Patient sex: F
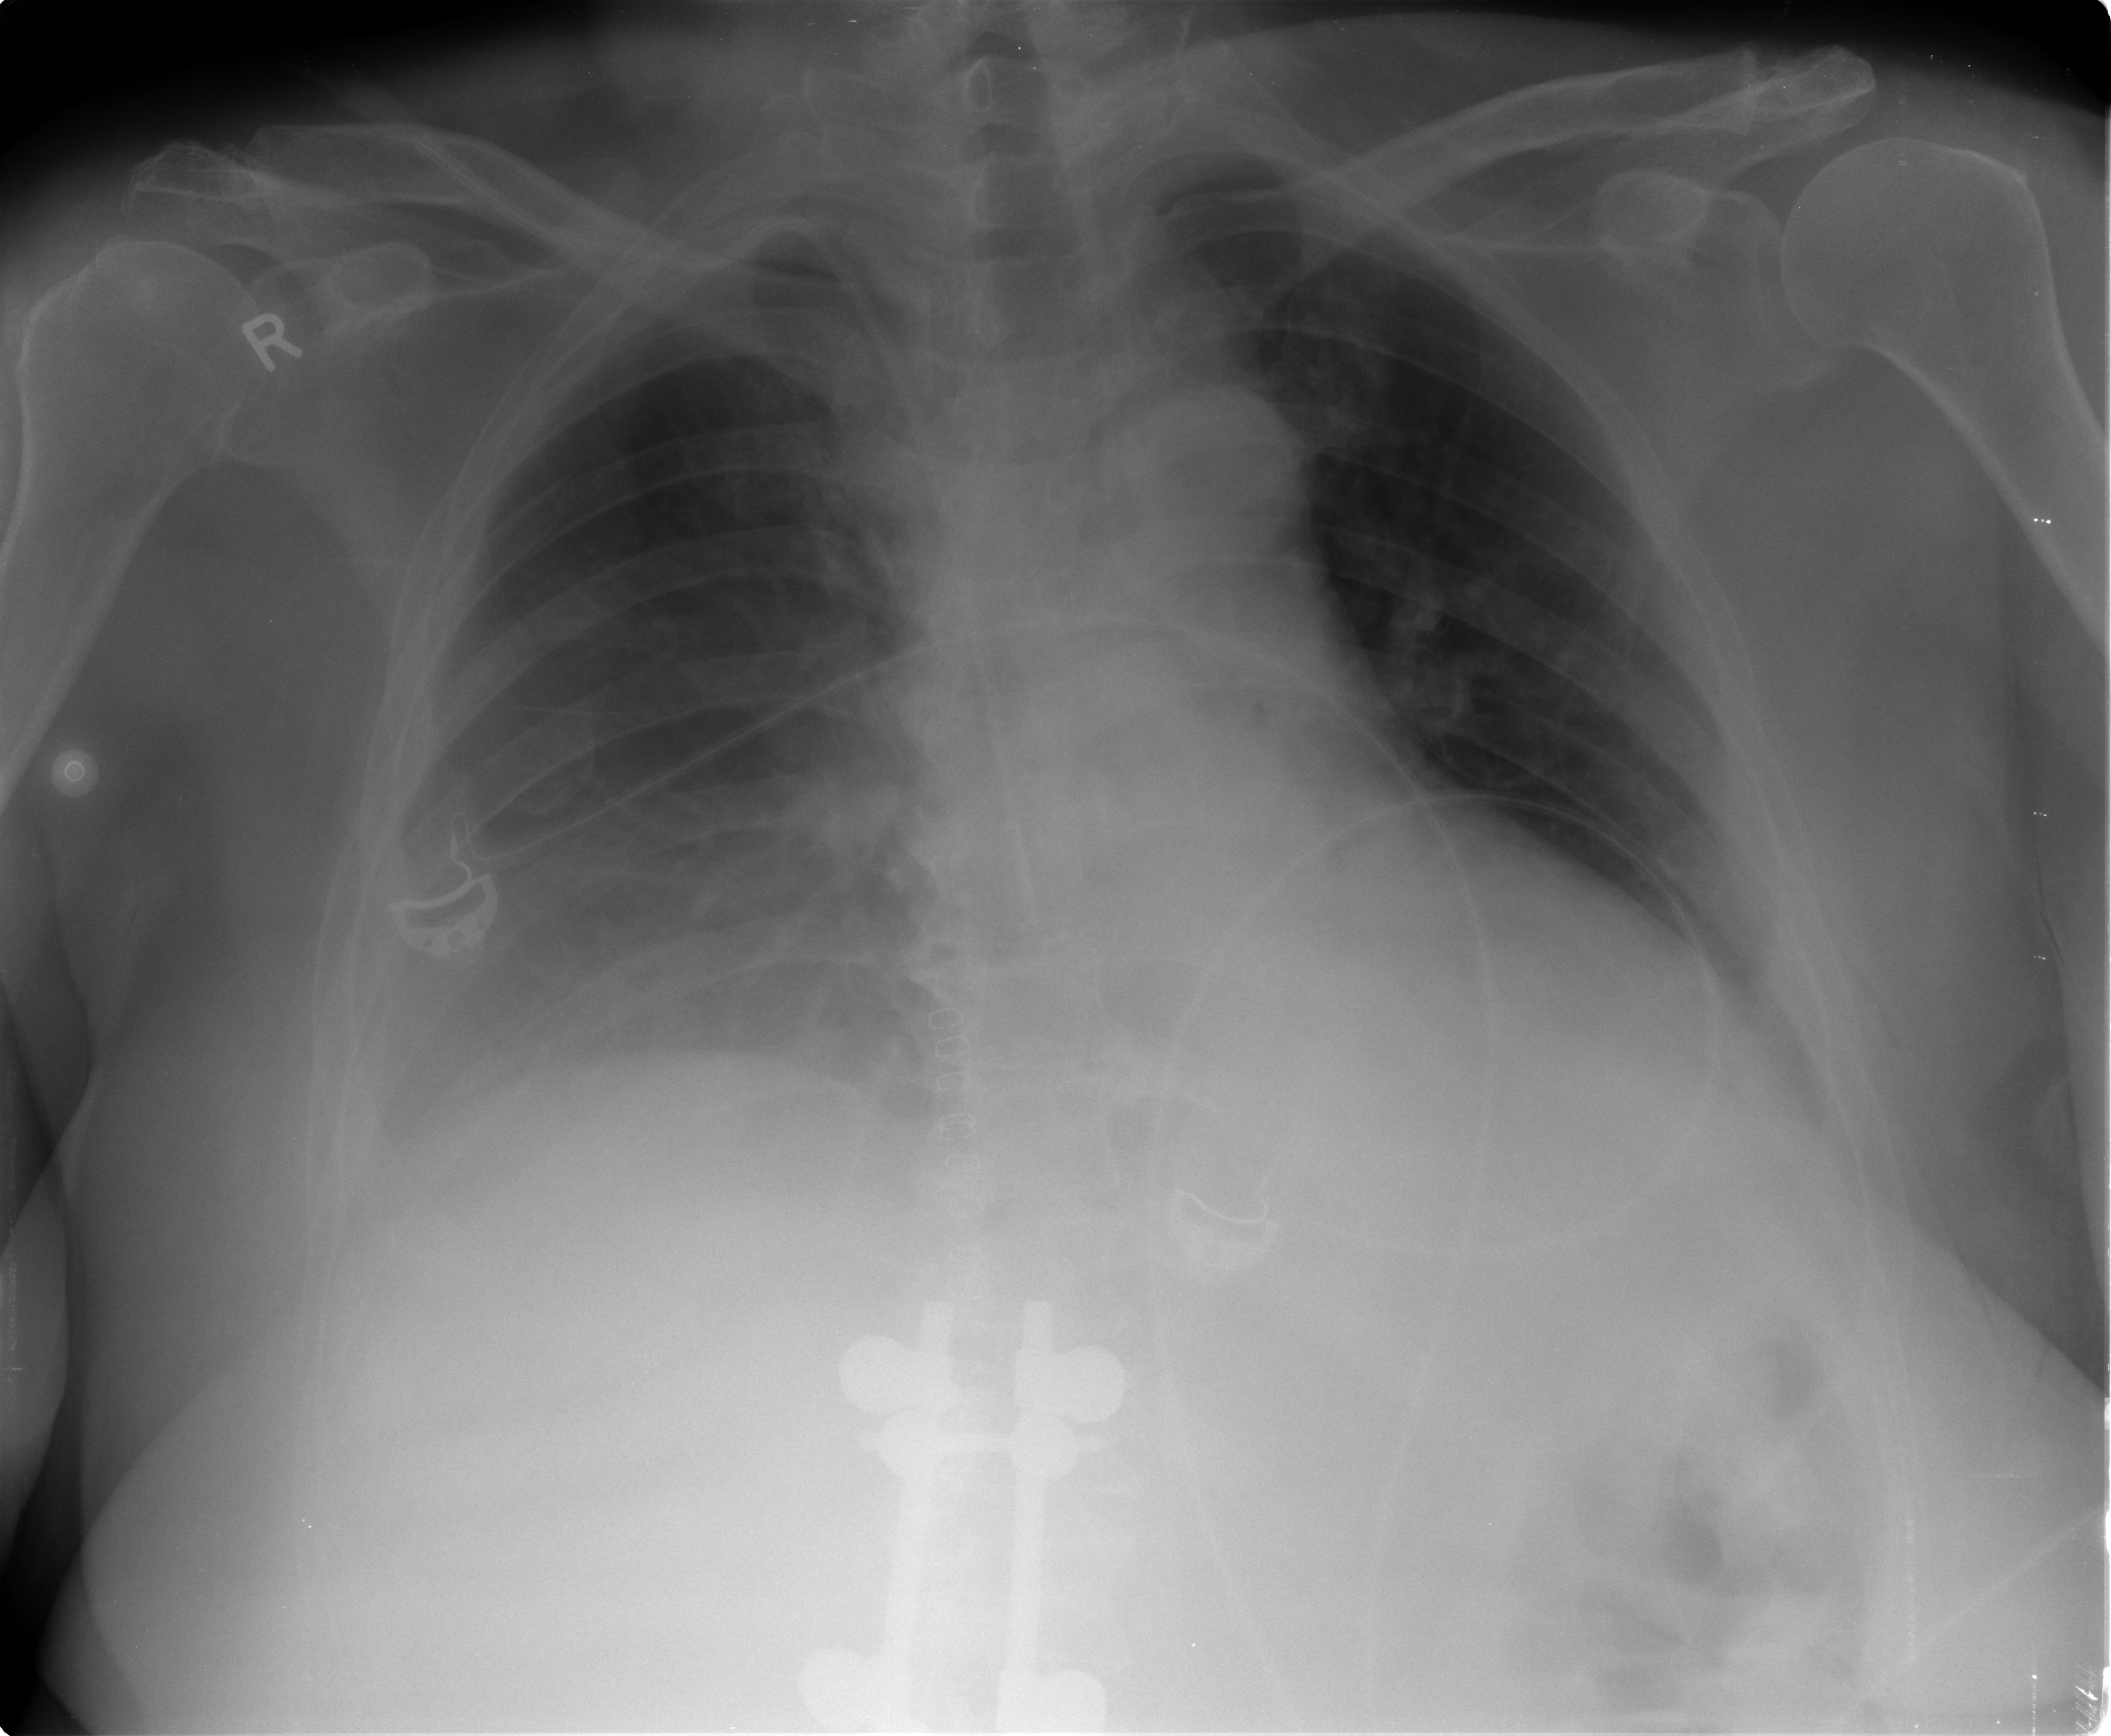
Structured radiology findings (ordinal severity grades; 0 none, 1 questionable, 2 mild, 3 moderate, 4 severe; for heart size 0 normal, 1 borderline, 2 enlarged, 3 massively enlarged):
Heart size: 0
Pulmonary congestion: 0
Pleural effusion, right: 2
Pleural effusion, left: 1
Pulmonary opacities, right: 0
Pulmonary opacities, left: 0
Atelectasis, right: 2
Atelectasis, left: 2